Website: macys
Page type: gifting
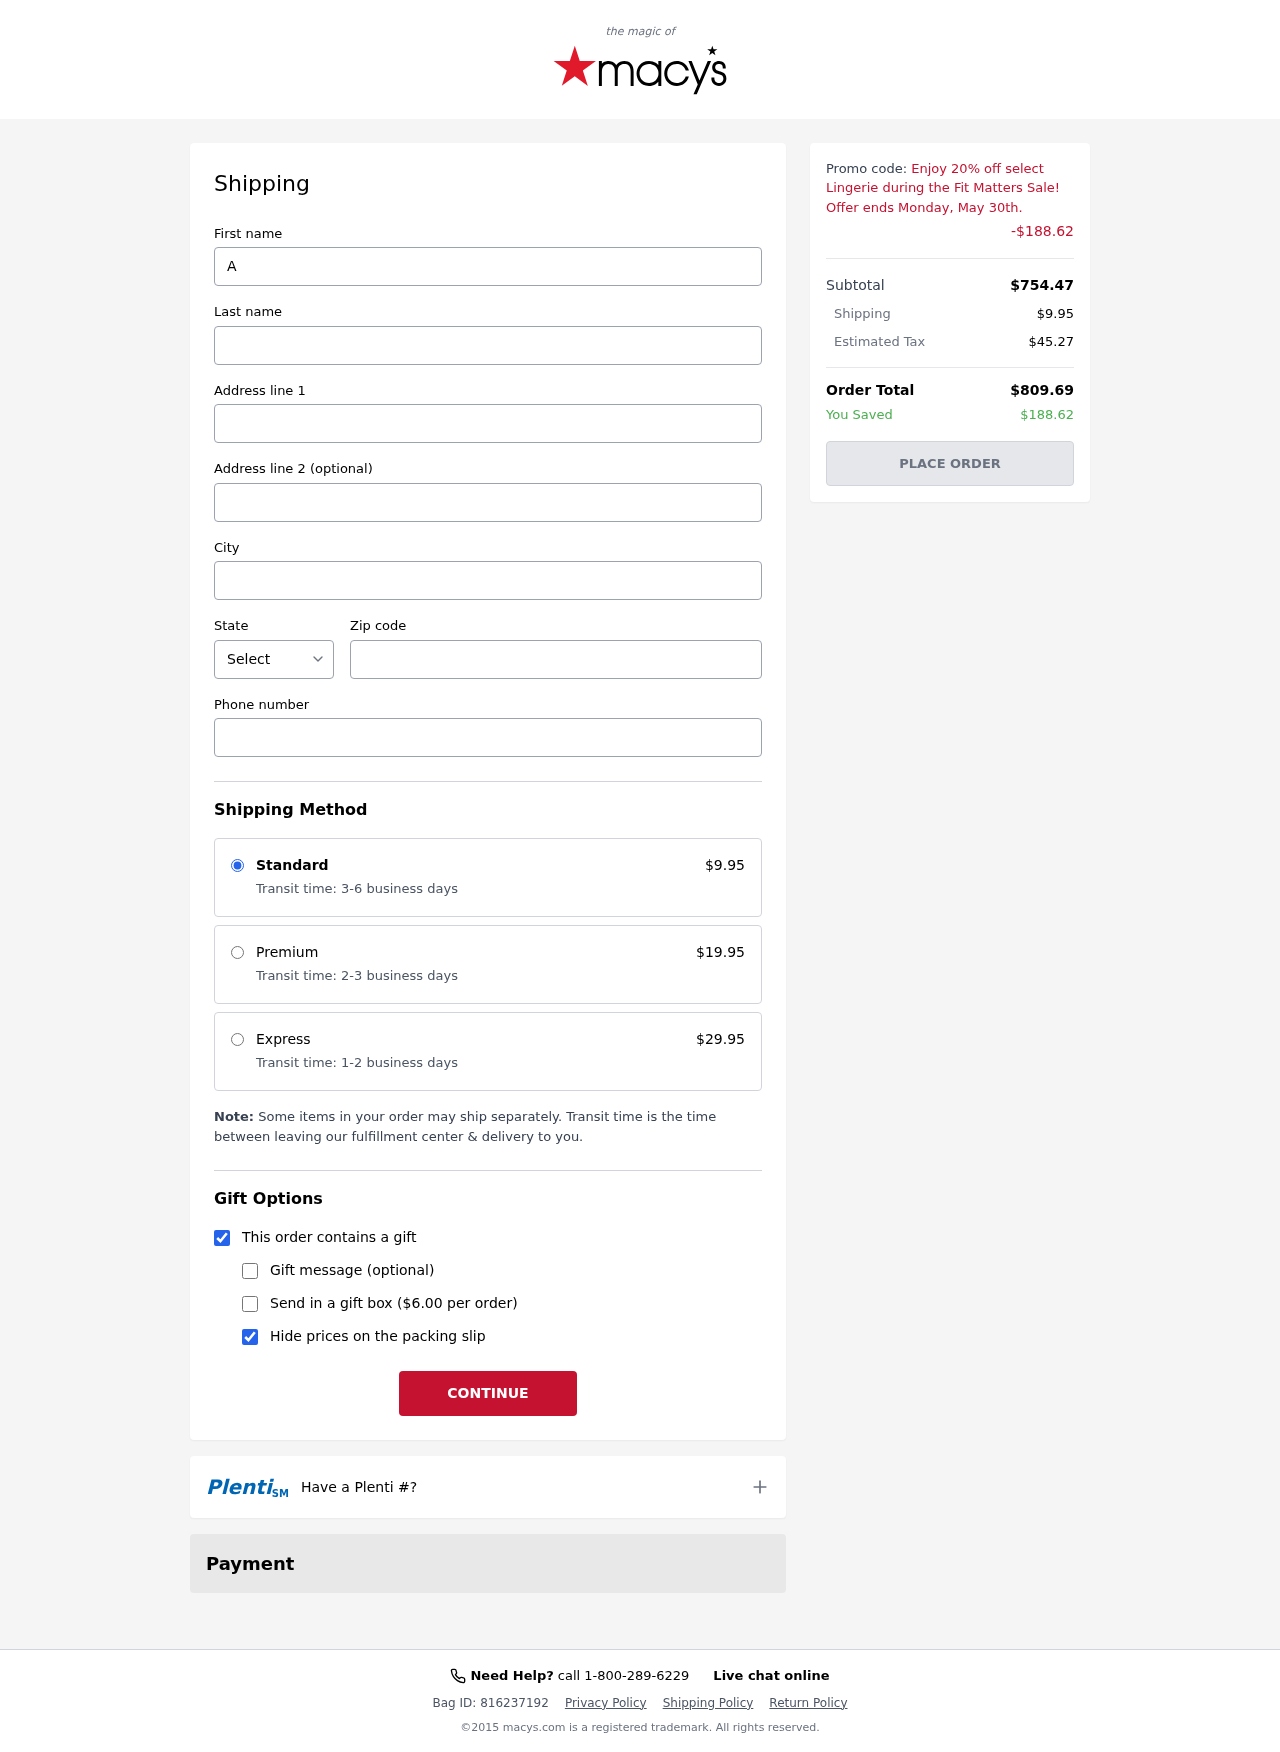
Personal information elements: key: PII_CITY
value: Allisonville
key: PII_FIRSTNAME
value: Anne
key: PII_LASTNAME
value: Warren
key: PII_PHONE
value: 4149141127
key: PII_POSTCODE
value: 43267
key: PII_STATE_ABBR
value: FL
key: PII_STREET
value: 1663 Christopher Spurs
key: PII_STREET2
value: Apt. 692
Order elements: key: ORDER_SHIPPING_COST
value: $9.95
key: ORDER_DISCOUNT
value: -$188.62
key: ORDER_SUBTOTAL
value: $754.47
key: ORDER_TAX
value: $45.27
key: ORDER_TOTAL
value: $809.69
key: ORDER_SAVINGS
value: $188.62